Question: How can I create a NSPopupButton with a list of font families where each item is in its own font as shown in the attached screenshot. I want to use bindings to achieve this.
I am able to populate the NSPopupButton by binding NSPopupButton content to value returned by '[[NSFontManager sharedFontManager] availableFontFamilies]' but I can't figure out how to get each individual row in its own font?

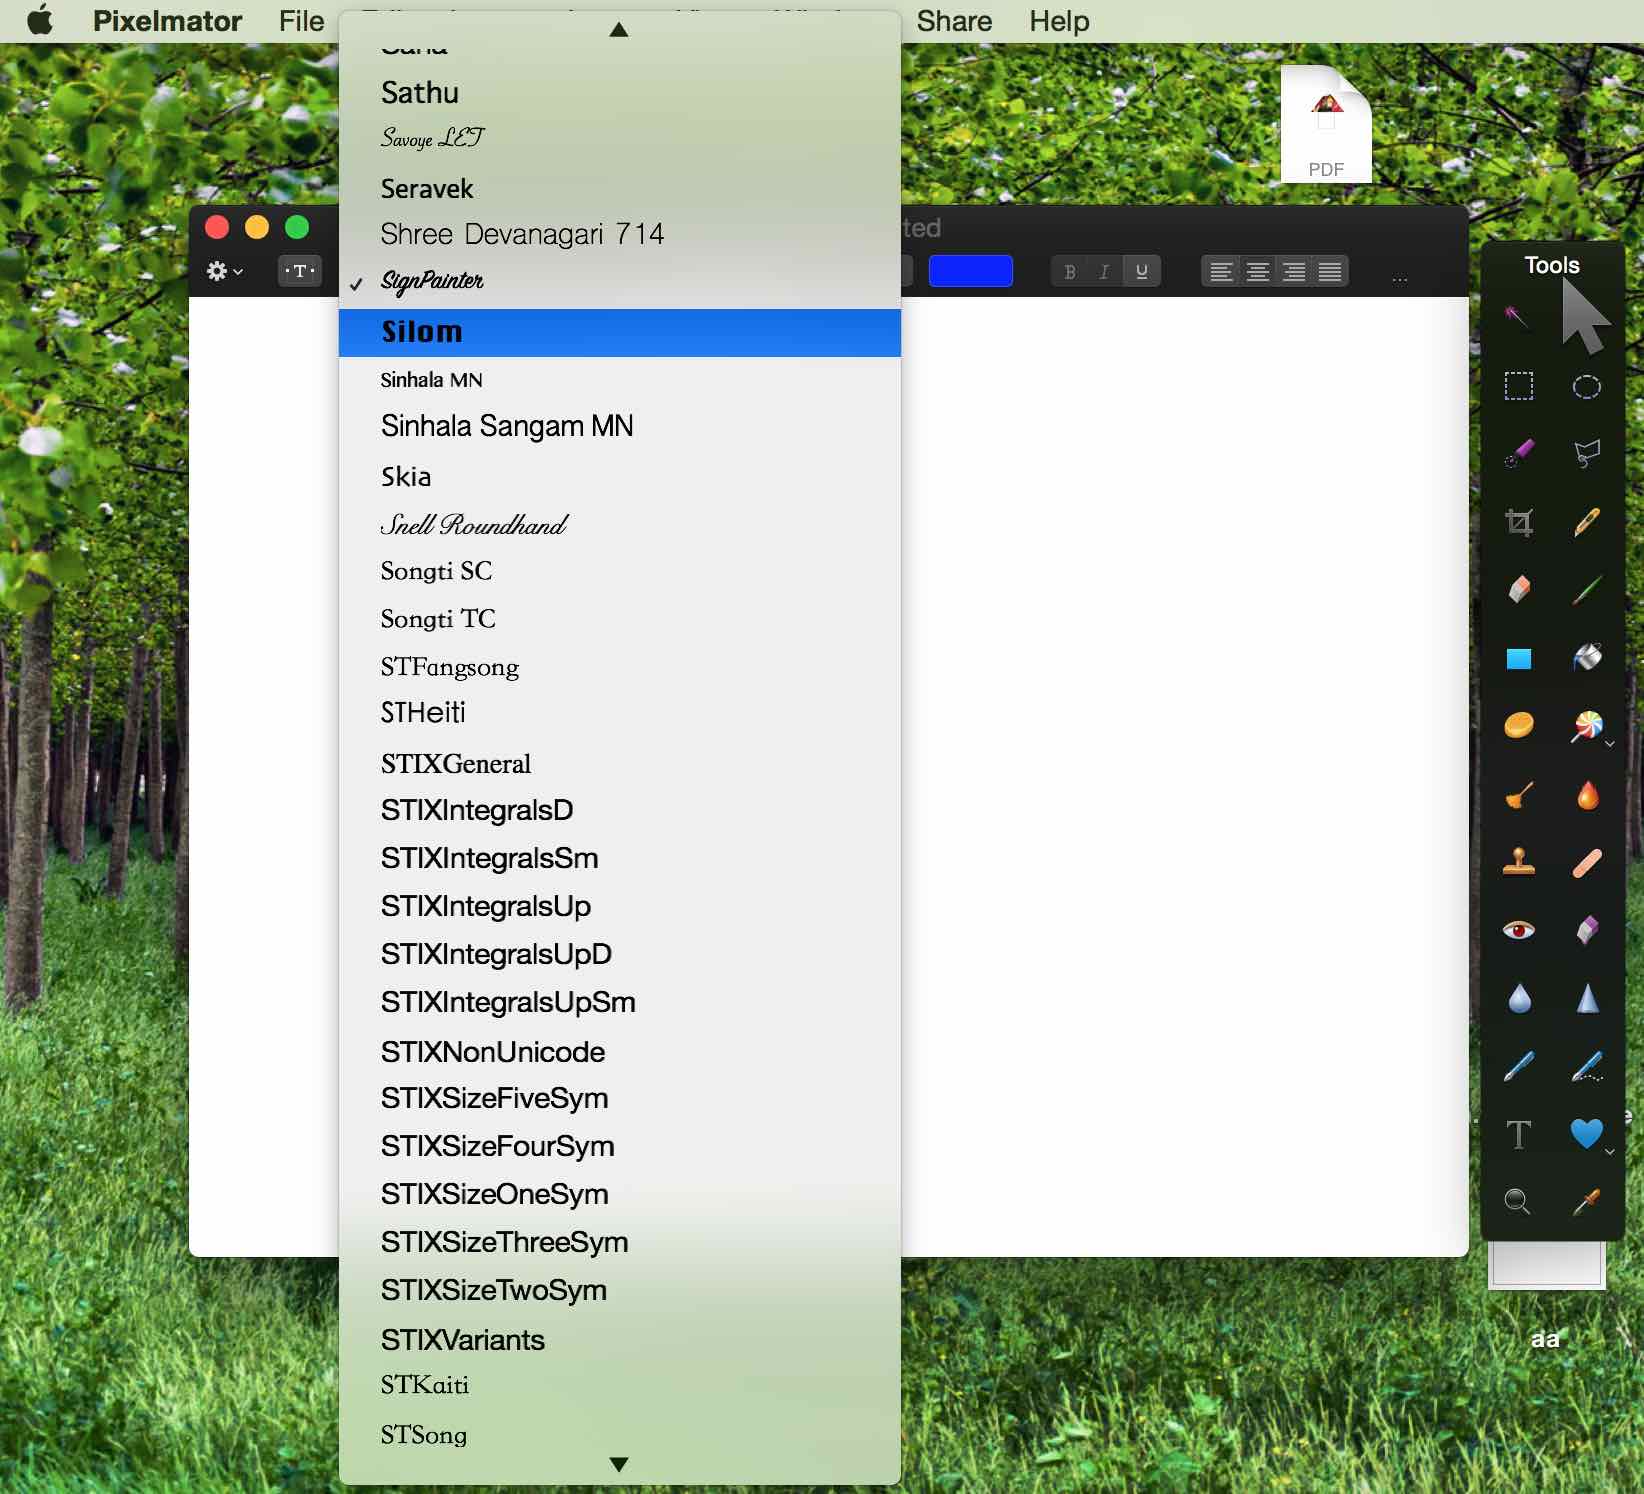
Answer: I wasn't sure I could do it, but the following appears to work.
'''
// fontPopup1 is an instance of NSPopupMenu
NSMenu *menu = [[NSMenu alloc] init];
NSArray *familyNames = [[NSFontManager sharedFontManager] availableFontFamilies];
NSMutableArray *fontArray = [[NSMutableArray alloc] initWithObjects:nil];
for (NSString *family in familyNames) {
[fontArray addObject:family];
}
for (NSInteger i2 = 0; i2 < fontArray.count; i2++) {
NSString *family = [fontArray objectAtIndex:i2];
NSMutableAttributedString *attrStr =[[NSMutableAttributedString alloc]initWithString:family];
CGFloat fontSize = [NSFont systemFontSize];
[attrStr addAttribute:NSFontAttributeName value:[NSFont fontWithName:family size:fontSize] range:NSMakeRange(0,family.length)];
NSMenuItem *menuItem = [[NSMenuItem alloc] init];
[menuItem setAttributedTitle:attrStr];
[menu addItem:menuItem];
}
[fontPopup1 setMenu:menu];
'''